Interaction volume radius: 5 \u00c5
Interaction volume height: 10 \u00c5
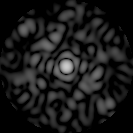
Disorder parameter: 0.8783